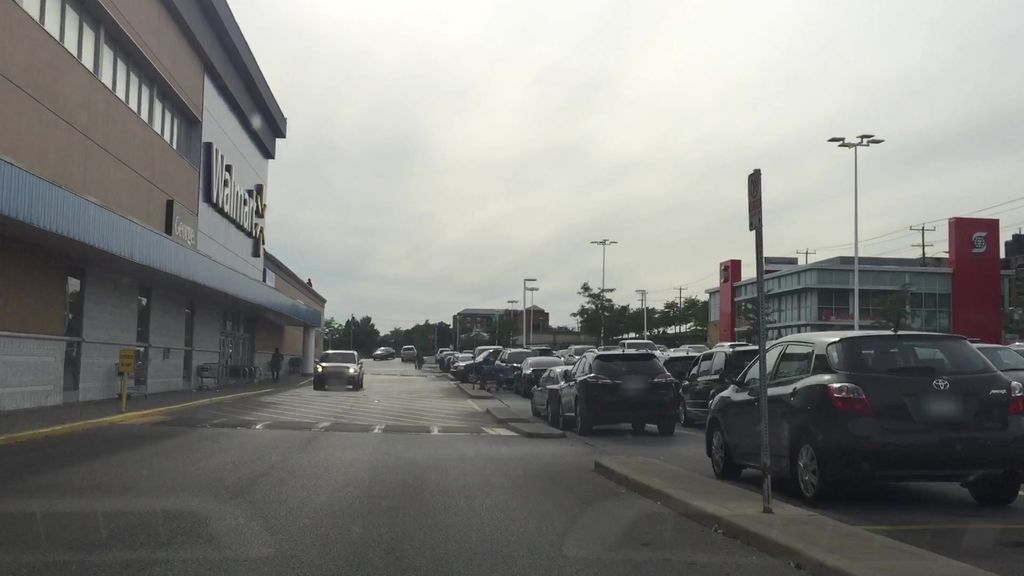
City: toronto